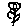
Label: flower